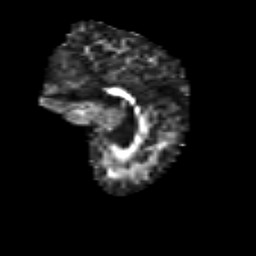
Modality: FA
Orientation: sagittal
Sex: male
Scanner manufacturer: siemens
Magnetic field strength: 3 T
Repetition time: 5 s
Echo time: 0.071 s